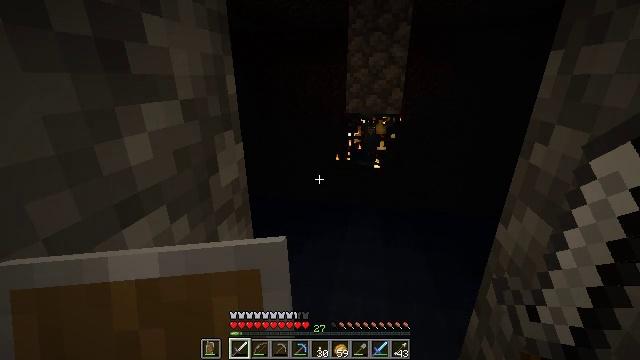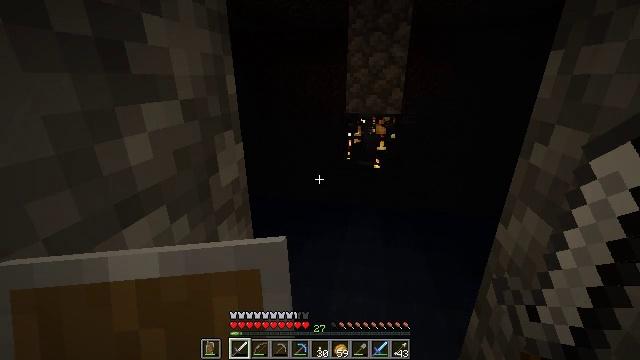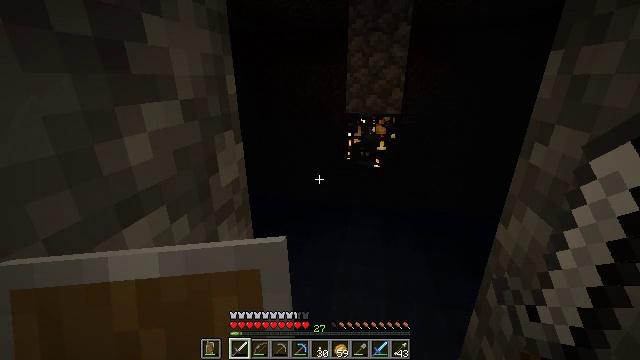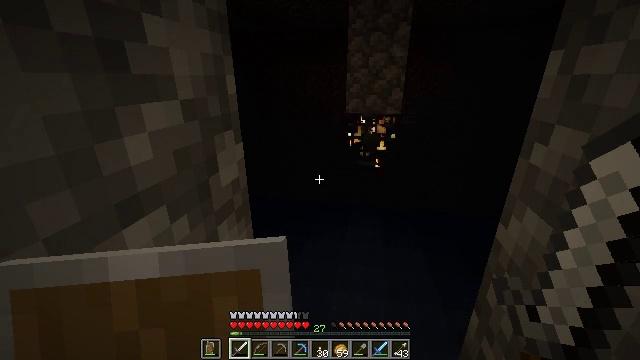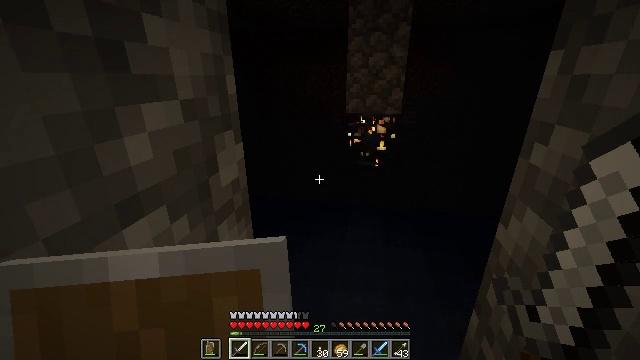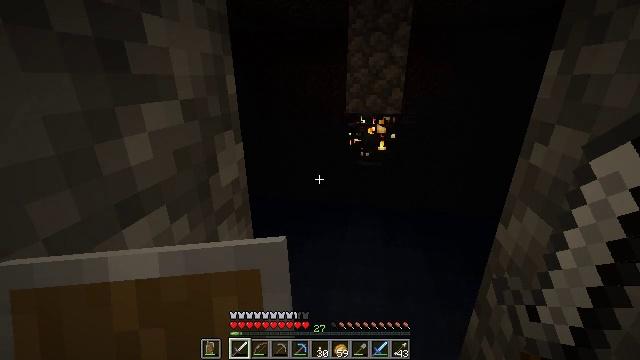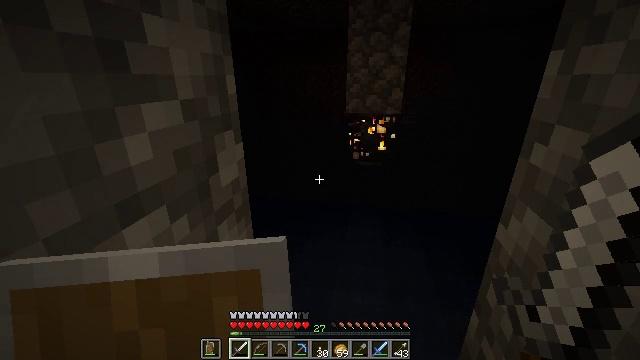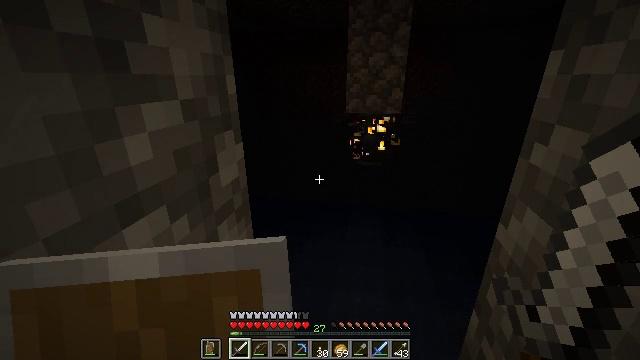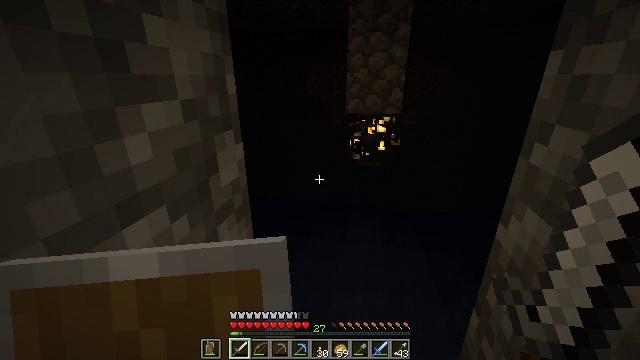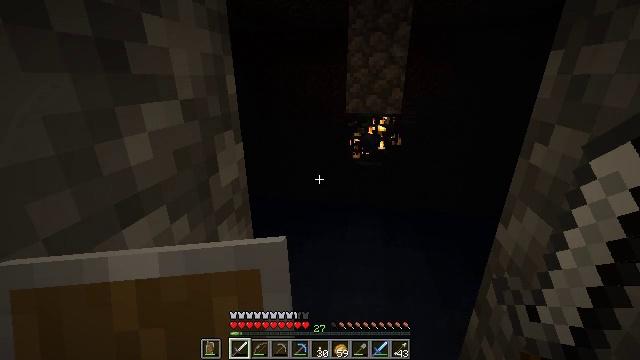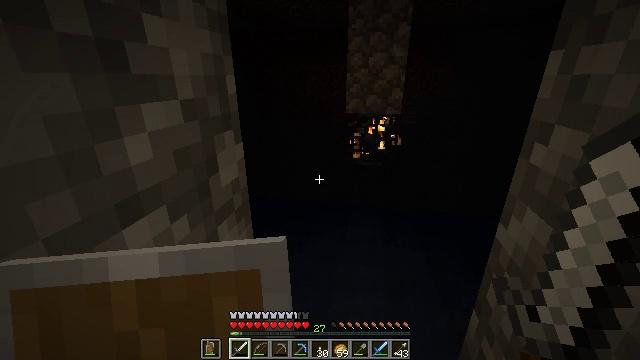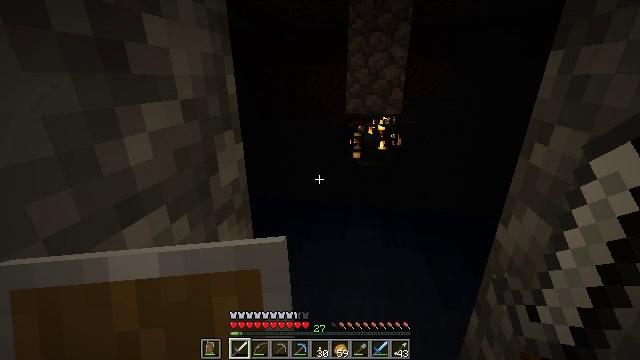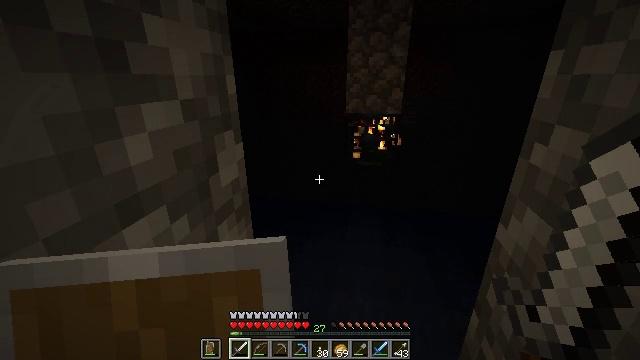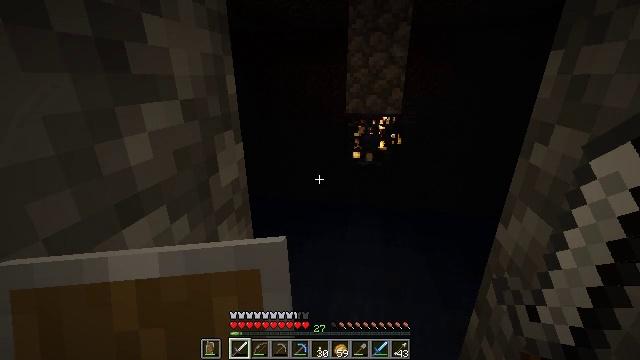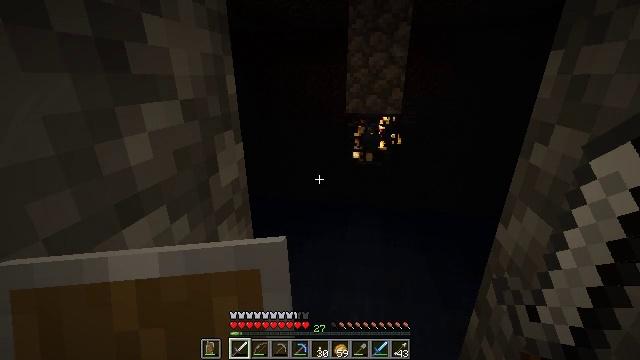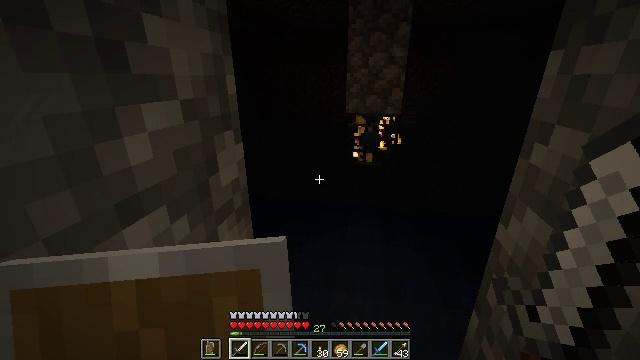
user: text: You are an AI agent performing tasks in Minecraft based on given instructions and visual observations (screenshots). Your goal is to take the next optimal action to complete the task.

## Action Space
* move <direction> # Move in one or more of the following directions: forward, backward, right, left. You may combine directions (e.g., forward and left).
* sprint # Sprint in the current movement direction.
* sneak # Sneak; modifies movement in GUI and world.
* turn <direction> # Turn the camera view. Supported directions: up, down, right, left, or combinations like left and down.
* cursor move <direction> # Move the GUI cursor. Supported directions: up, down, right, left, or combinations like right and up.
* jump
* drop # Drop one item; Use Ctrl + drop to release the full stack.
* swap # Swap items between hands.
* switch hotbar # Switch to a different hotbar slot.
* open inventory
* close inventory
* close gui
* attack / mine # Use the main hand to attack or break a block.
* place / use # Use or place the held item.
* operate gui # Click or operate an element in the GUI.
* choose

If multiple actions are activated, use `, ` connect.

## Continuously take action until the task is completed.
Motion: motion action
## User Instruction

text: Remove an iron sword from the inventory.
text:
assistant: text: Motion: no_op
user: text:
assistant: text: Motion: no_op
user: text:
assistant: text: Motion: no_op
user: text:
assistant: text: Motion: no_op
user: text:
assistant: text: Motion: no_op
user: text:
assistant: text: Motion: no_op
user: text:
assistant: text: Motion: no_op
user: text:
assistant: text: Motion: no_op
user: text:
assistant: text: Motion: no_op
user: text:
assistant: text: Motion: no_op
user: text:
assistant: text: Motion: no_op
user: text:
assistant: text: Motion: no_op
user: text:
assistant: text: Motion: no_op
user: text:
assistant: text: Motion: no_op
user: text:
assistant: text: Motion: no_op
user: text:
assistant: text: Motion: no_op
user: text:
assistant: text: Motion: no_op
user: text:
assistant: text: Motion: no_op
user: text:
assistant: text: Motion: no_op
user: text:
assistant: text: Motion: no_op
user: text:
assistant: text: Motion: no_op
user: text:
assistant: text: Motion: no_op
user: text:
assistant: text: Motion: no_op
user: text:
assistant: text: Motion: no_op
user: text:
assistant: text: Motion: no_op
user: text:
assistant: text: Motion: no_op
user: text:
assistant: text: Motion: no_op
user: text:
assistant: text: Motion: no_op
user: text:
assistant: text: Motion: no_op
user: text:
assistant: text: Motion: no_op